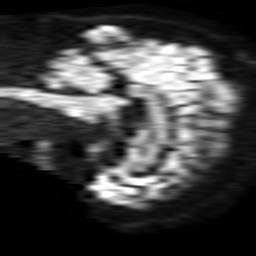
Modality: TRACE
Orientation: sagittal
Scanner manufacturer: philips
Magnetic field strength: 1.5 T
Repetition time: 3.398 s
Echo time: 0.06922 s